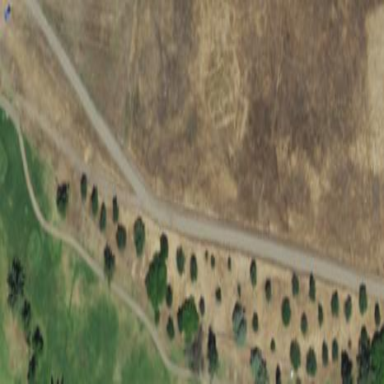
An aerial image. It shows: Area with grass used as rough in golf course.